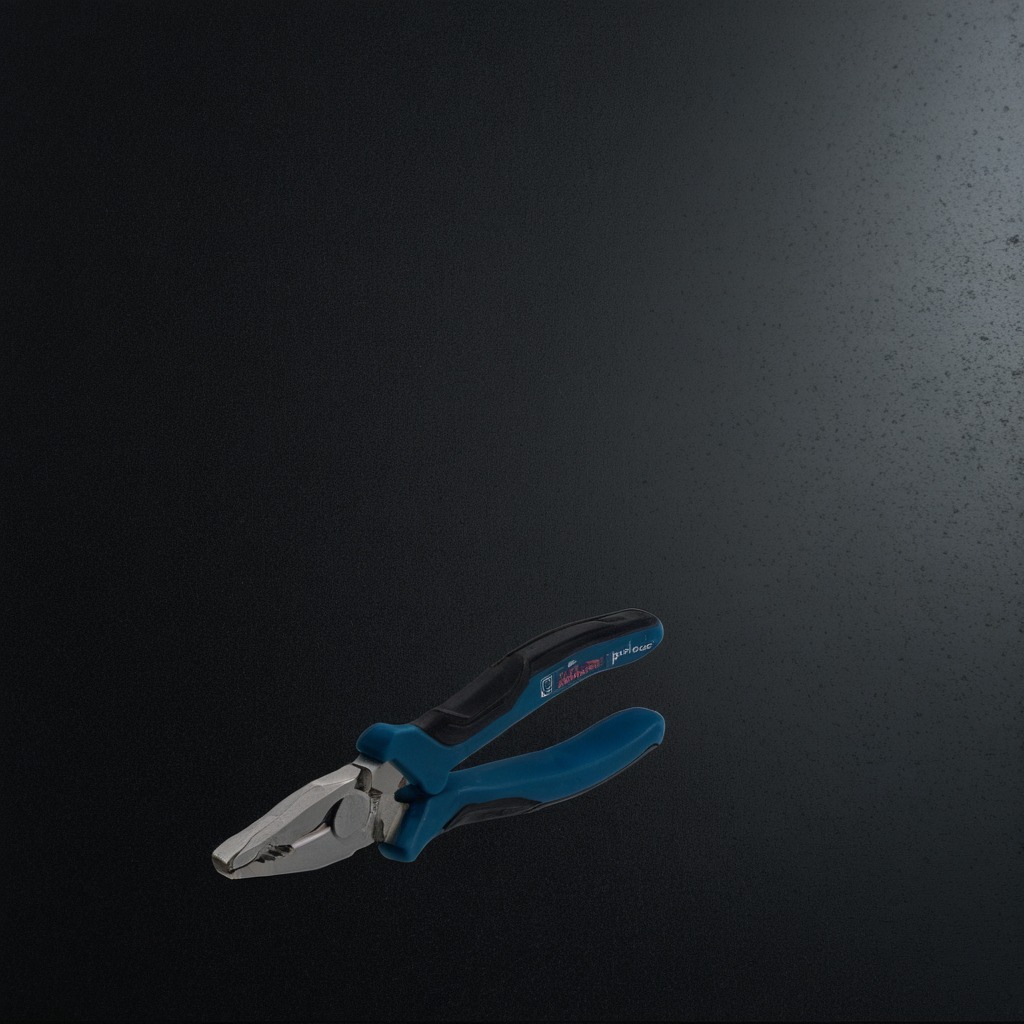
A plier lying on a clean granite tabletop inside a workshop at night dim ambient light soft shadows worn but beneath the mat